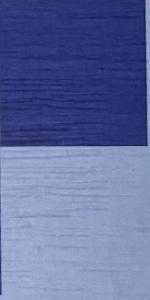
Label: Empty